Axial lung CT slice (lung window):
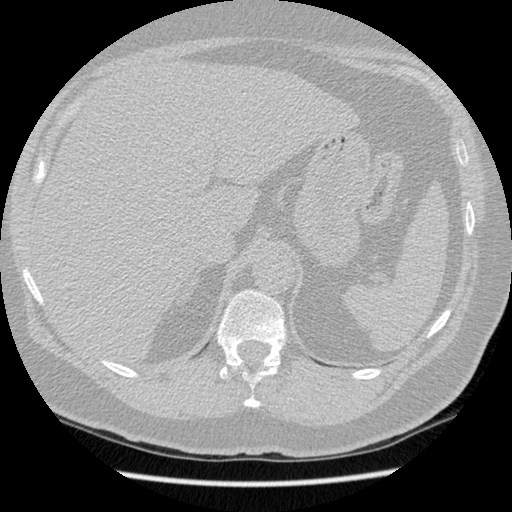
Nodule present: no